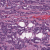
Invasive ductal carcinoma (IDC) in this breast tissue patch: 1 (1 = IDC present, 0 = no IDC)